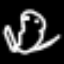
Label: frog